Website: lowes
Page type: billing-address
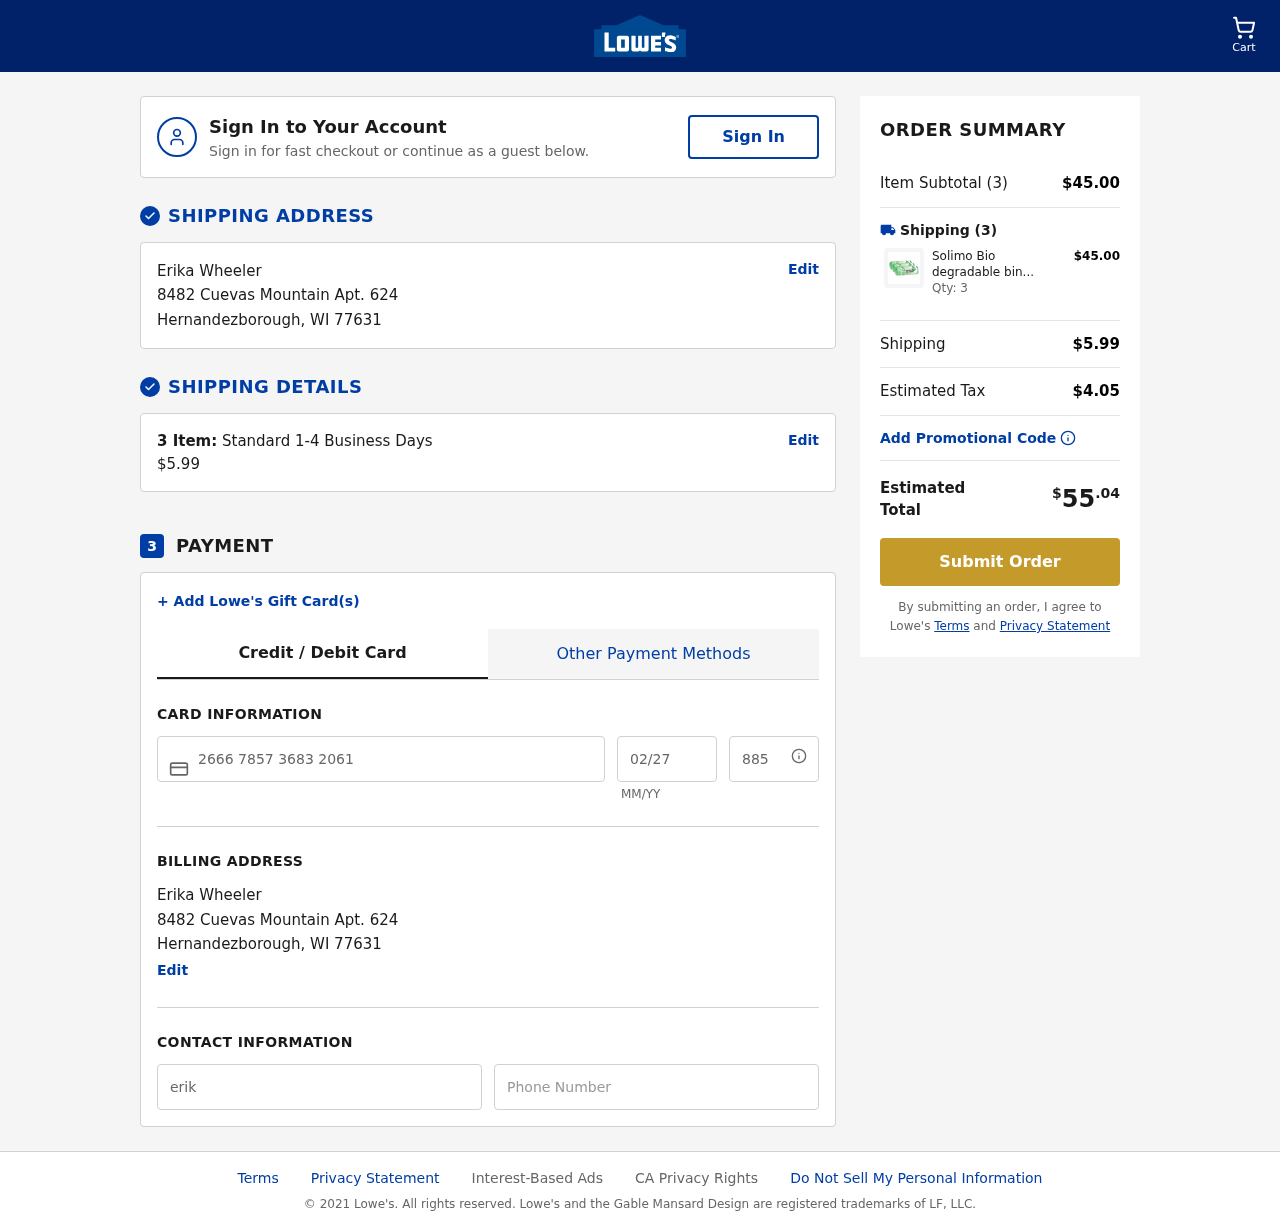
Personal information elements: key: PII_CARD_CVV
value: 885
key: PII_CARD_EXPIRY
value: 02/27
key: PII_CARD_NUMBER
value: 2666 7857 3683 2061
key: PII_CITY
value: Hernandezborough
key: PII_EMAIL
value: erikawheeler@yahoo.com
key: PII_FULLNAME
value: Erika Wheeler
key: PII_PHONE
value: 2472129510
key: PII_POSTCODE
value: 77631
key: PII_STATE_ABBR
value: WI
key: PII_STREET
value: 8482 Cuevas Mountain Apt. 624
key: PII_FULLNAME2
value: Erika Wheeler
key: PII_STREET2
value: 8482 Cuevas Mountain Apt. 624
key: PII_CITY2
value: Hernandezborough
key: PII_STATE_ABBR2
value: WI
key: PII_POSTCODE2
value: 77631
Product elements: key: PRODUCT1_NAME
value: Solimo Bio degradable bin liner 6L, 50 pieces per pack - Pack of 3
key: PRODUCT1_PRICE
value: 15
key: PRODUCT1_QUANTITY
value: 3
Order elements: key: ORDER_NUM_ITEMS
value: Cart
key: ORDER_NUM_ITEMS
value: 3 Item:
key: ORDER_NUM_ITEMS
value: Item Subtotal (3)
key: ORDER_SHIPPING_COST
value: $5.99
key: ORDER_SUBTOTAL
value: $45.00
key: ORDER_TAX
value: $4.05
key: ORDER_TOTAL
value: $55.04